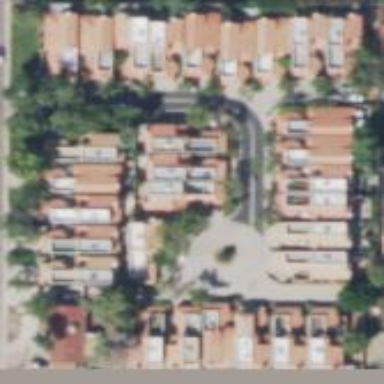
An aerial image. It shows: Residential area.